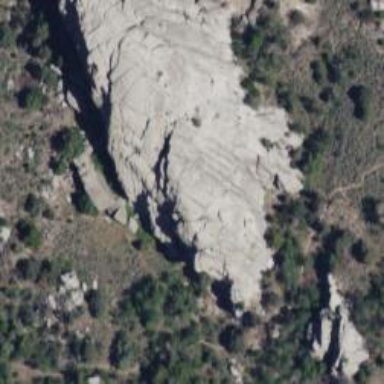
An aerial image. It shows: Cliff in nature.